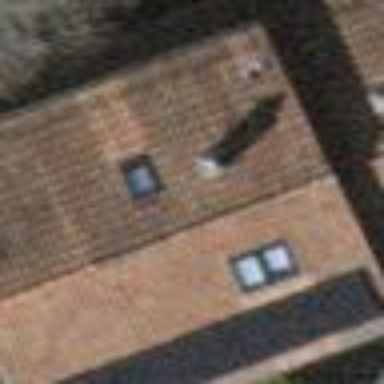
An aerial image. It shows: Beige house with gabled roof made of roof tiles in orangered color. The roof is oriented across the building.